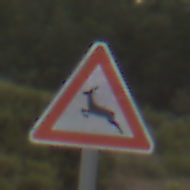
Verkehrszeichen: WildwechselRechts
Umgebung: Outdoor, Nature
Tageszeit: Midday
Wetter: Overcast
Licht: Natural
Jahreszeit: NotSpecified
Kontrast: LowContrast